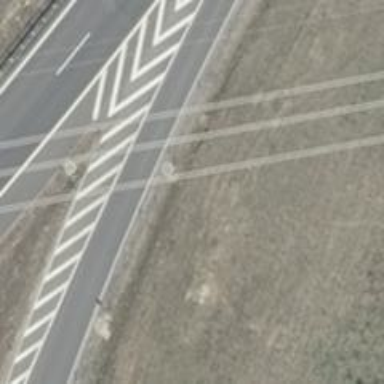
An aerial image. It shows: Asphalt motorway link.